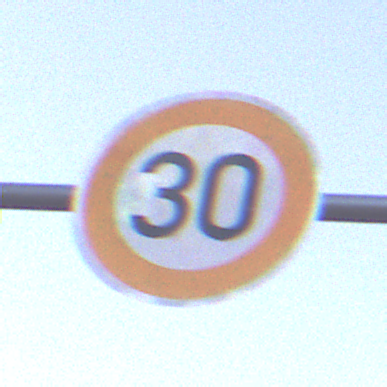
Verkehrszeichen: Geschwindigkeit30
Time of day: Dusk
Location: Outdoor (Nature)
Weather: Clear
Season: NotSpecified
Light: Natural